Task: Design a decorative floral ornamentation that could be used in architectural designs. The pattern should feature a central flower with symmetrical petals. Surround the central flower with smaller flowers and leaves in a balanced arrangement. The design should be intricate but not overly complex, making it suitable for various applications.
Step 1721:
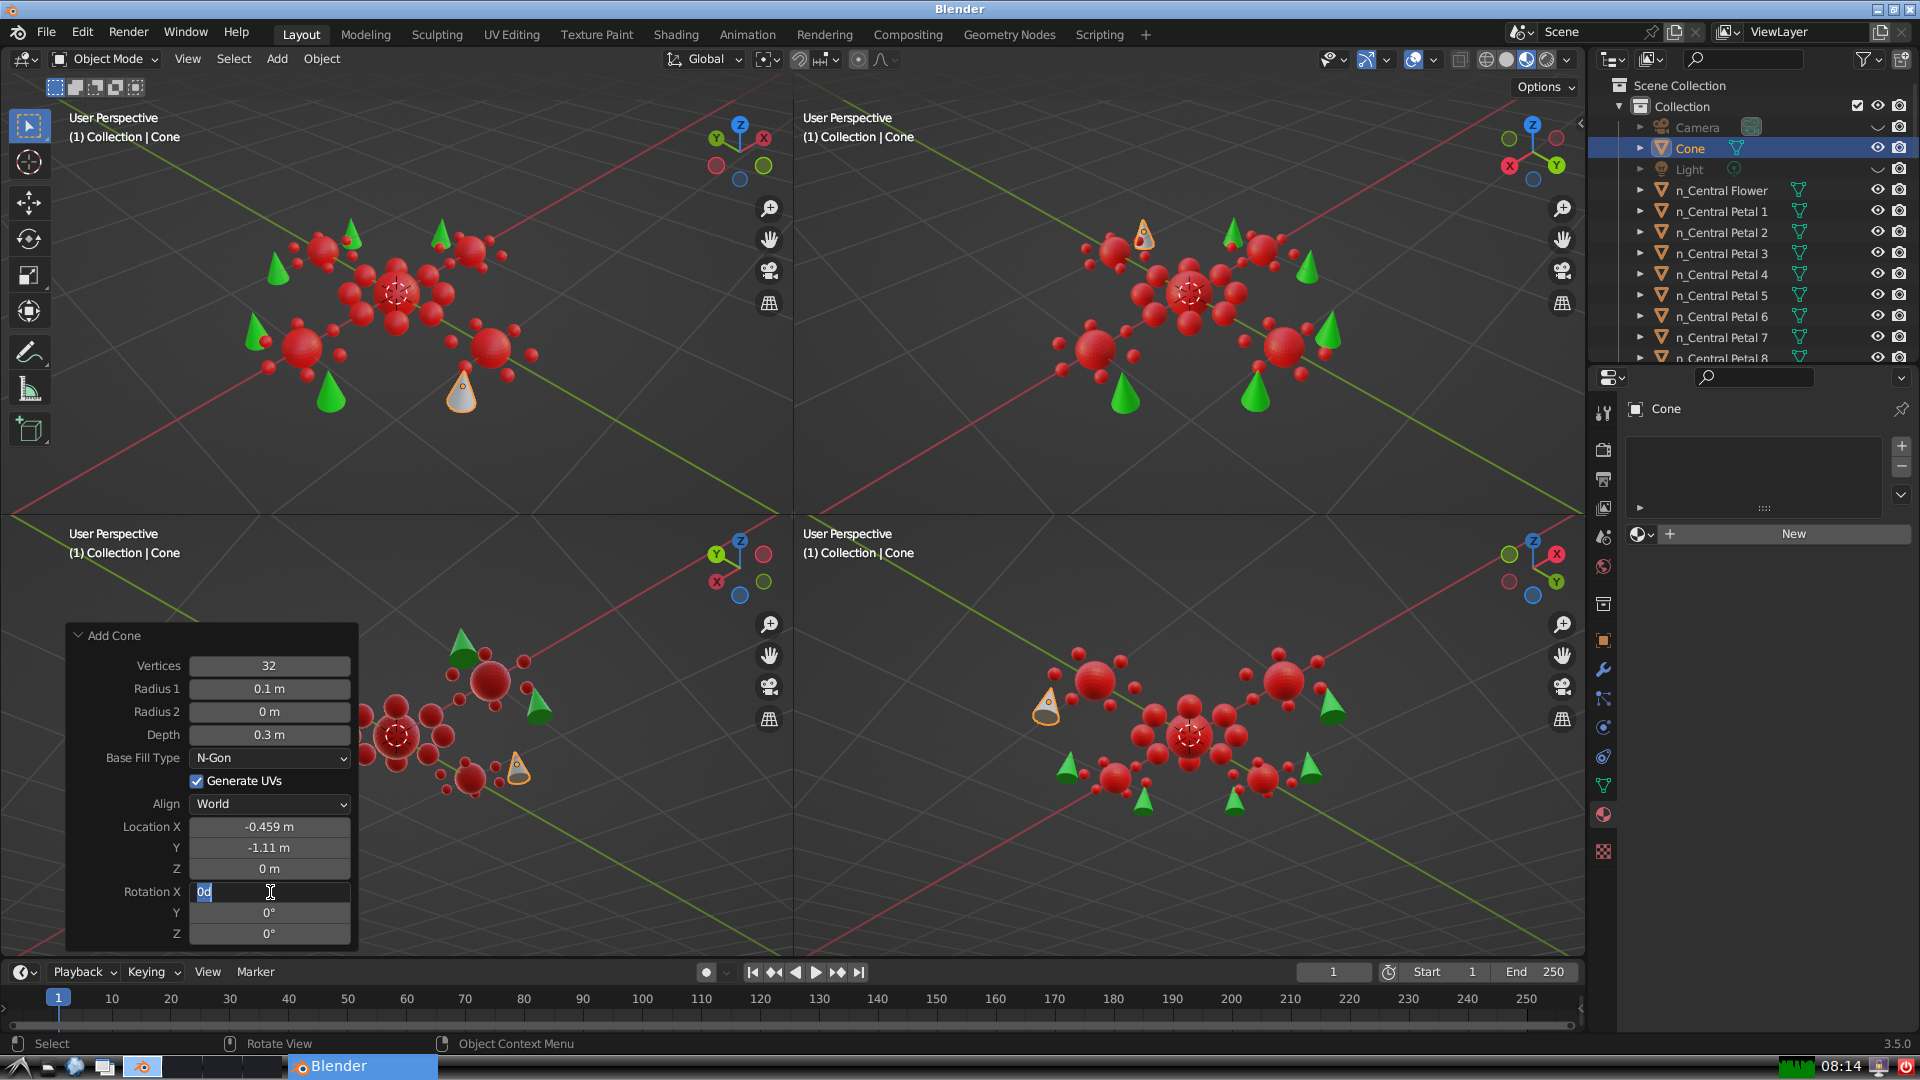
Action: input_text: 0.0